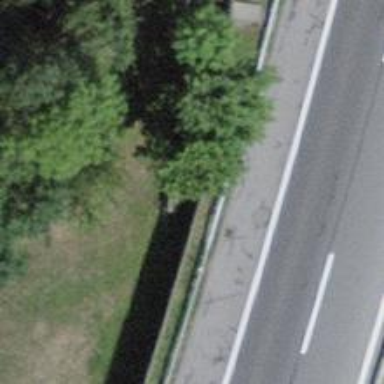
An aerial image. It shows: Noise barrier wall.